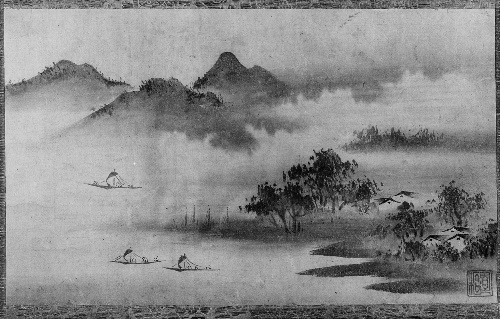
Artist: Sōami
Artist bio: Japanese, died 1525
Date: 17th century
Object type: Hanging scroll
Classification: Paintings
Medium: Hanging scroll; ink on paper
Culture: Japan
Period: Edo period (1615–1868)
Dimensions: Image: 10 1/2 × 17 13/16 in. (26.7 × 45.2 cm)
Overall with mounting: 40 11/16 × 21 1/4 in. (103.4 × 53.9 cm)
Overall with knobs: 40 11/16 × 23 1/8 in. (103.4 × 58.7 cm)
Department: Asian Art
Credit line: Gift of Mrs. John D. Rockefeller 3rd, 1959
Accession year: 1959
Repository: Metropolitan Museum of Art, New York, NY
Tags: Hills|Landscapes